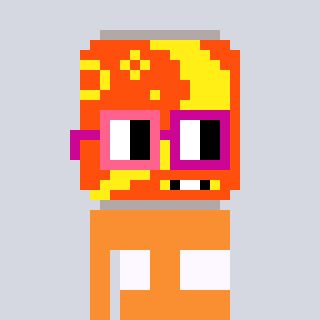
a pixel art character with square pink and red glasses, a pop-shaped head and a orange-colored body on a cool background